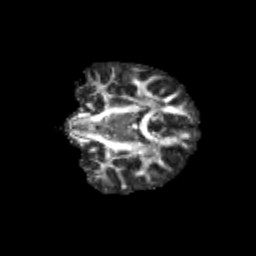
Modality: FA
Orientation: coronal
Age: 13
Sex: female
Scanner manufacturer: siemens
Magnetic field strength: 3 T
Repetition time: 3.8 s
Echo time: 0.07 s